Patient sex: M
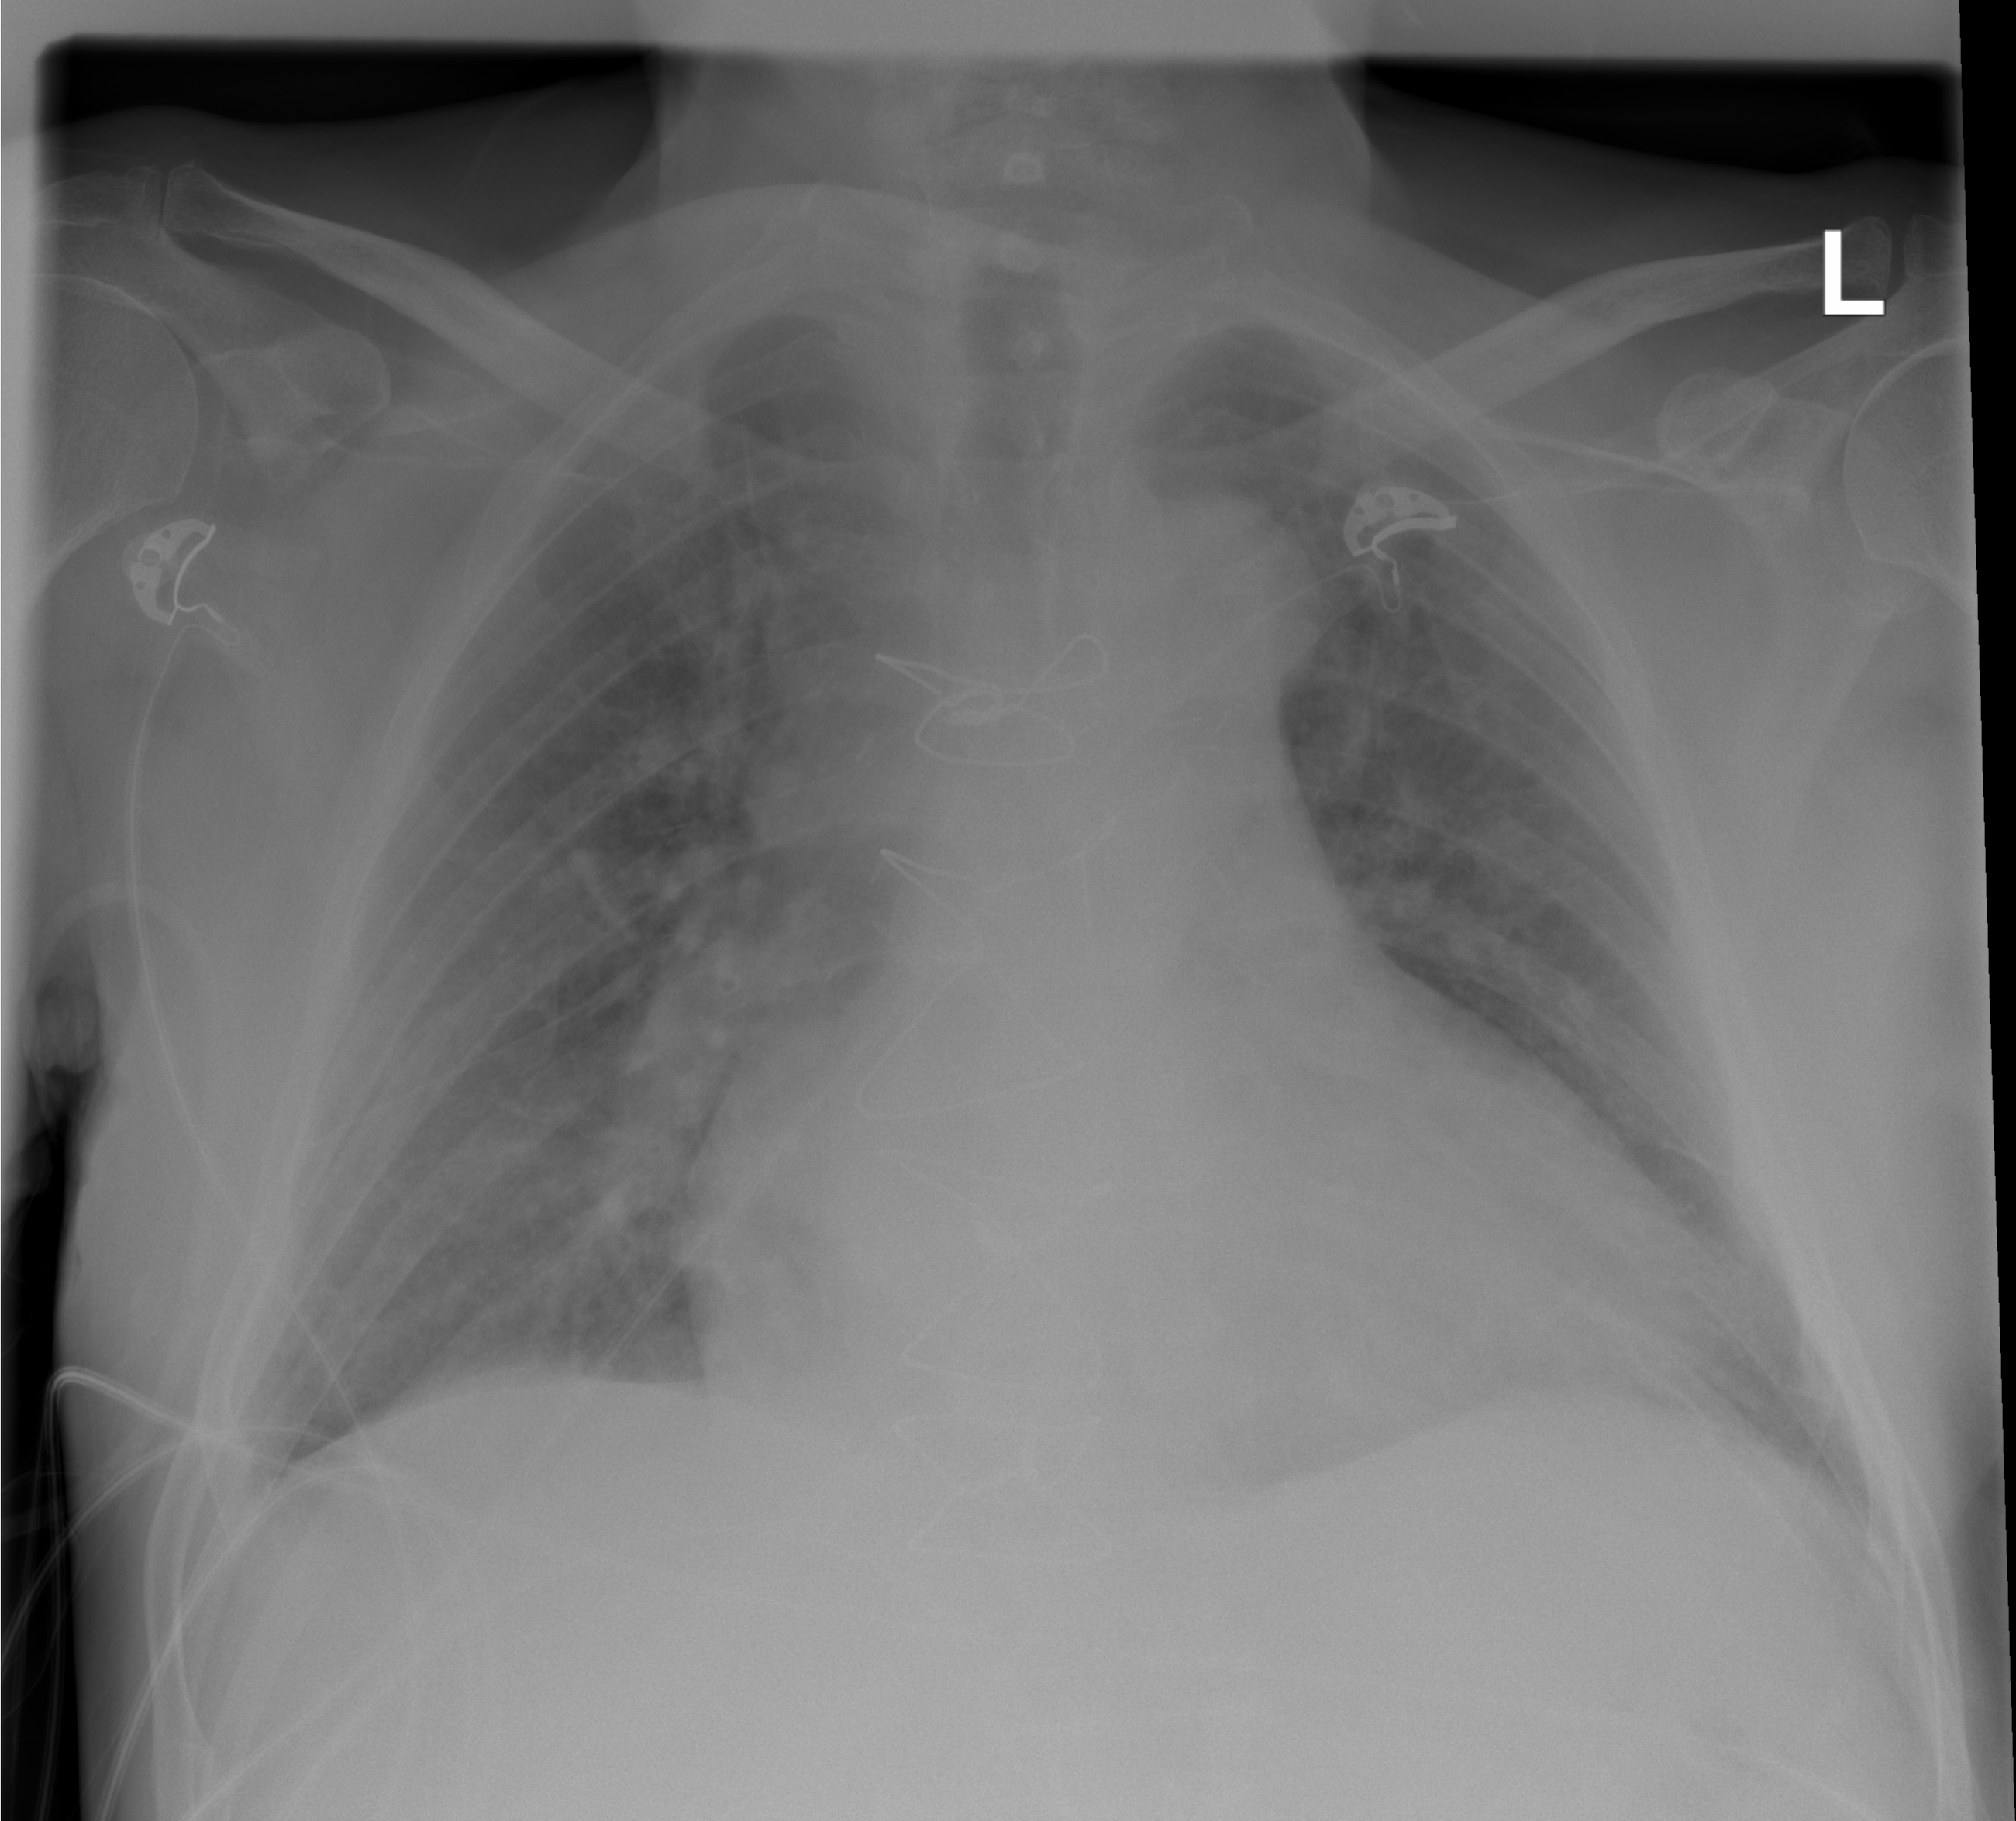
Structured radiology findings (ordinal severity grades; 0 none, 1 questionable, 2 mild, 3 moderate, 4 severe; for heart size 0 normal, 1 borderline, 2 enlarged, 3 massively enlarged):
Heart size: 2
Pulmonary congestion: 2
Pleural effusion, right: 0
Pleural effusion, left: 0
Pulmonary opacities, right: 1
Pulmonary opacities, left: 0
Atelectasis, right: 0
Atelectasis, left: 0